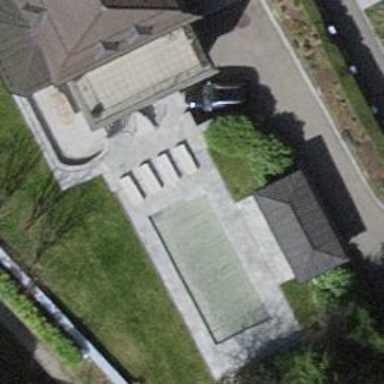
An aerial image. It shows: Outdoor swimming pool located on leisure land.